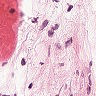
Metastatic tissue present: no